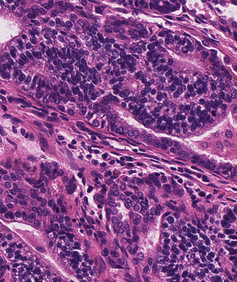
Tumor epithelial tissue: yes
Tumor-associated stroma tissue: yes
Normal tissue: no